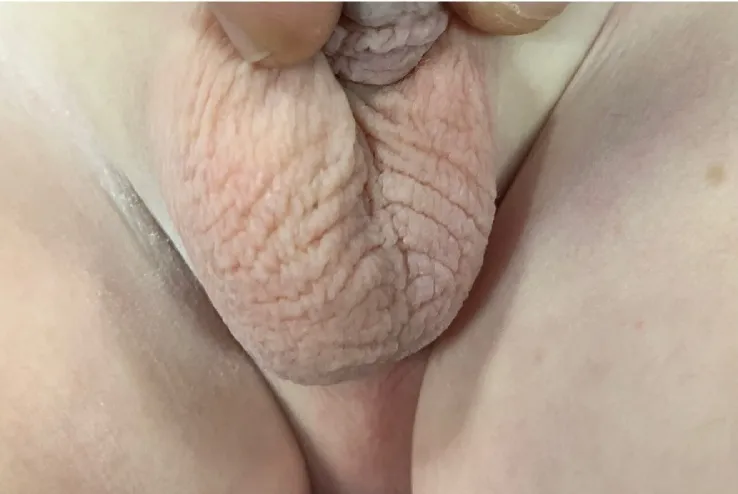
Showing normal right scrotum and empty left scrotum.
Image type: medical_photograph (other_medical_photograph)